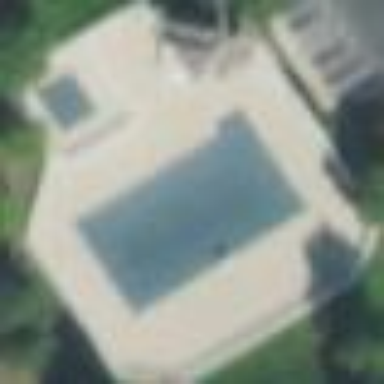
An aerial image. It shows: Sports centre focused on swimming activities.